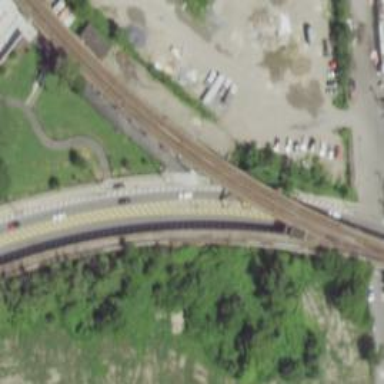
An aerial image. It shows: Bridge for electrified rail.